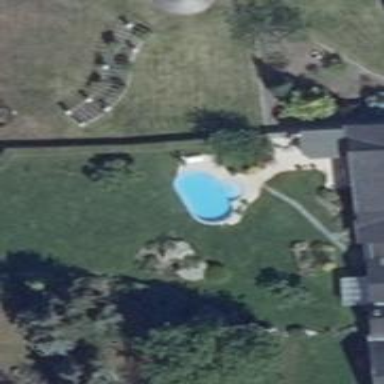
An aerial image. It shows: Swimming pool located in leisure land.